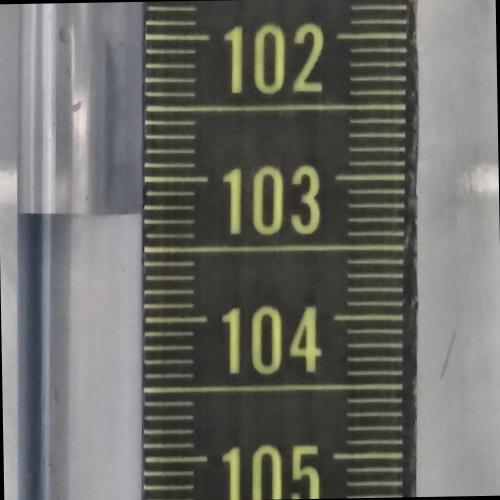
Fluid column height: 103.3 cm